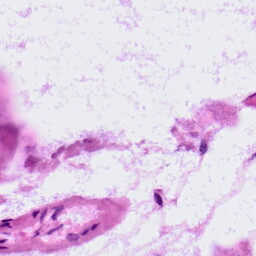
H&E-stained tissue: LymphNode